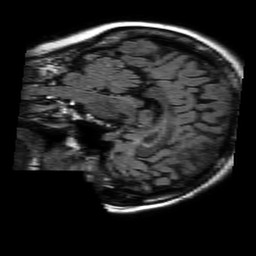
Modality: FLAIR
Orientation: sagittal
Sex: female
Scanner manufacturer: philips
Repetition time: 11 s
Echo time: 0.125 s